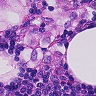
Metastatic tissue present: yes